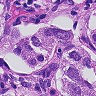
Metastatic tissue present: yes